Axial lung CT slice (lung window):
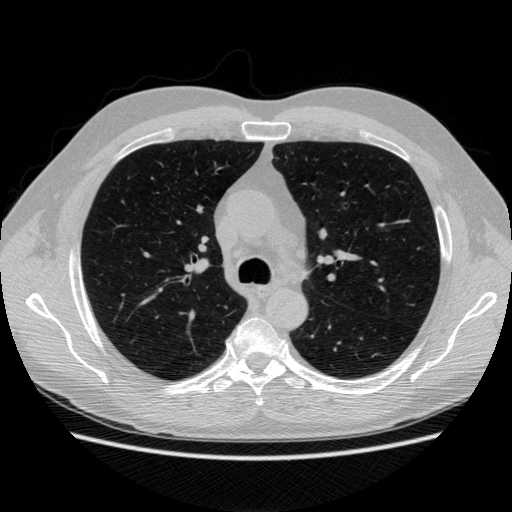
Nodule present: no